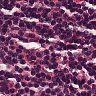
Metastatic tissue present: no